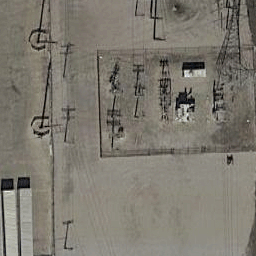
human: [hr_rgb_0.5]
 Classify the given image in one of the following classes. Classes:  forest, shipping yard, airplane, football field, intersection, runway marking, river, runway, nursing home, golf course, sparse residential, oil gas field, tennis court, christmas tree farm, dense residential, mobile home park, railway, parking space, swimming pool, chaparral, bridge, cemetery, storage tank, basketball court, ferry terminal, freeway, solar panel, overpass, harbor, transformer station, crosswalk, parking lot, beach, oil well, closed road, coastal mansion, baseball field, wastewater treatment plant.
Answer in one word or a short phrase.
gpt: transformer station